Question: Count the number of objects in the diagram.
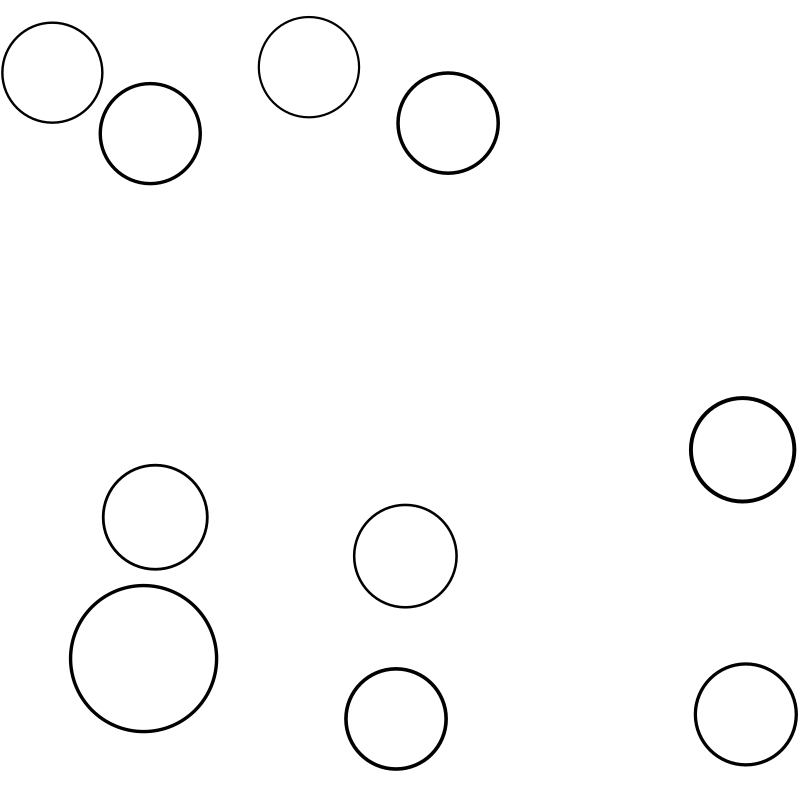
Answer: 10